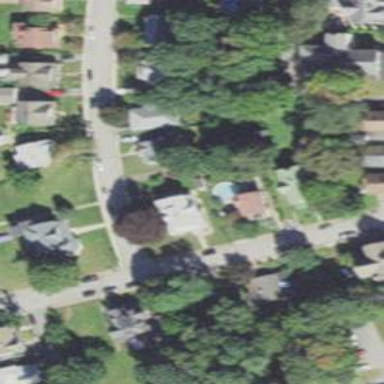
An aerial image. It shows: Residential driveway serving as service road.